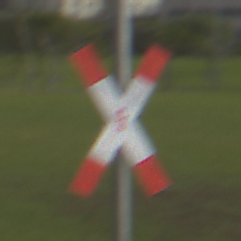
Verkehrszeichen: Andreaskreuz
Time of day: MorningAfternoon
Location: Outdoor (Suburban)
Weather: PartlyCloudy
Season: NotSpecified
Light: Natural